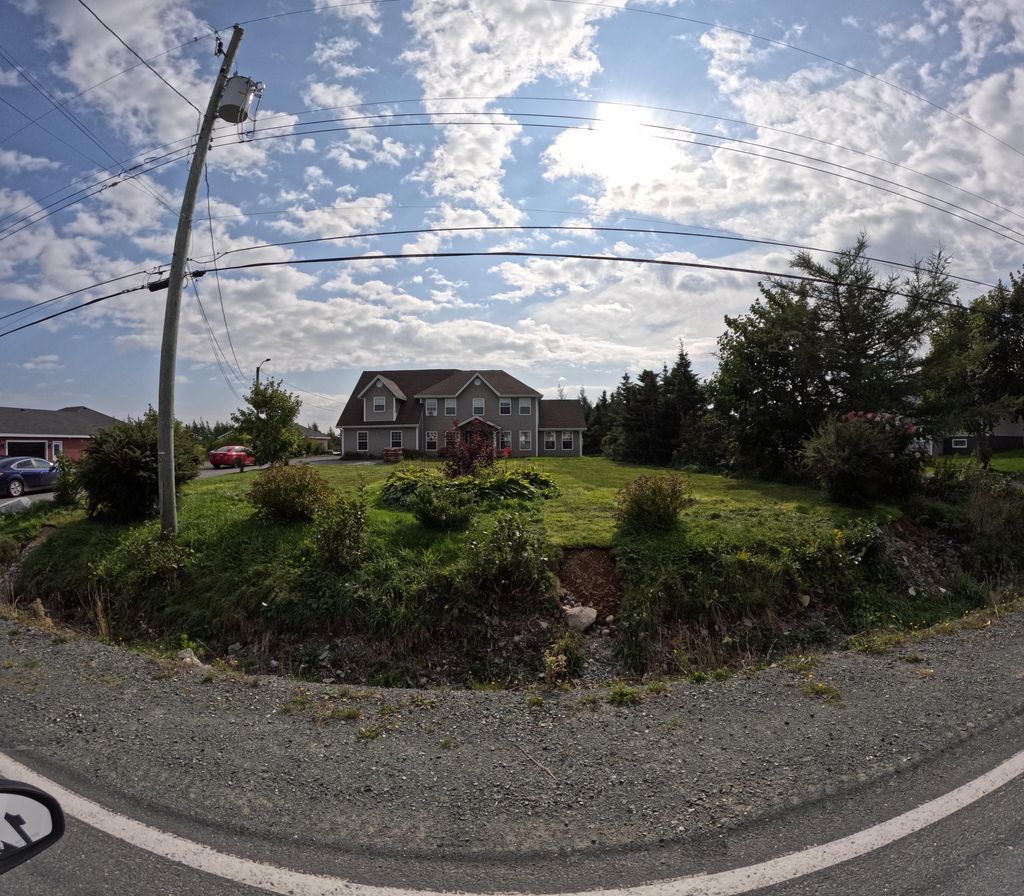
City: st_johns